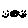
Label: smiley face